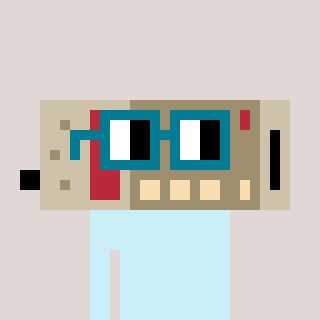
a pixel art character with square dark green glasses, a cordless phone-shaped head and a hotbrown-colored body on a warm background